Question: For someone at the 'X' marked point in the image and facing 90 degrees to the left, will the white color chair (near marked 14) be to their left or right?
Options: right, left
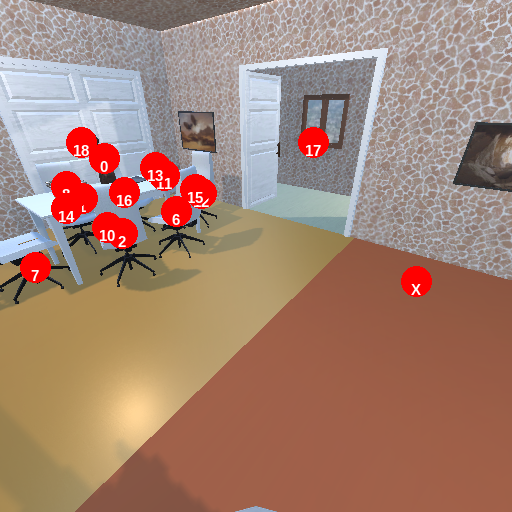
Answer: right